Question: Here is a screenshot to help explain what I'm asking.

> Orange is the iFrame total size. Green is the iFrame content size and
the blue is the text (not visible in this screen shot)
As you can see around the orange there is a white border that will not go away. I've included the following code trying to get rid of it:
'''
<iframe width="100%" height="60" frameBorder="0" src="http://iframeurl.html"></iframe>
'''
and this is the CSS on the iframe web page:
'''
body {
margin: 0;
margin-top: 0;
}
'''
As you can see I got rid of the margins in the iFrame (goes from edge to edge on the website) and I have borders set to "0" on the webpage including the iFrame.
You can see the white (to the left and top) of the iFrame which shouldn't be there. I included some more CSS in the webpage that includes the iFrame
'''
.iframe, object, embed{
width: 100%;
height: auto;
border:none;
}
'''
I believe it could be the "div" tag that could be causing it (either the div tag for the iFrame or the div above it).
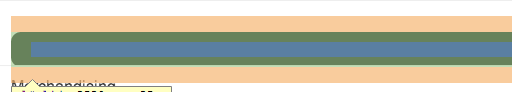
Answer: Thanks guys for the response! @filipko I looked at the inspector again and the div tag before my iFrame was causing it. I just changed the "Border, padding and margin" to 0 as suggested by @James.
Here is the code that fixed it:
'''
.ui-content {
padding-top: 0px;
margin-top: 0;
border-top: none;
}
'''
.ui-content was the div before my iFrame. Thanks guys!